Field crop: maize
Growth stage: 2
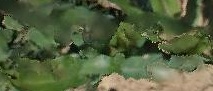
Species: maize